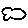
Label: cloud